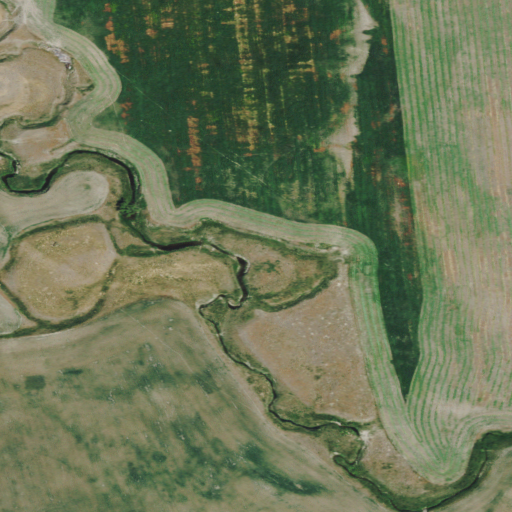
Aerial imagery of valley in Montana named Long Coulee containing cultivated crops, grassland, pasture, and shrub